Question: I get the following OpenFeint iOS warning:
> OpenFeint Developer Warning:
Please make sure to provide a delegate to OpenFeint
Here is also a screenshot of the warning:

what does this warning means?
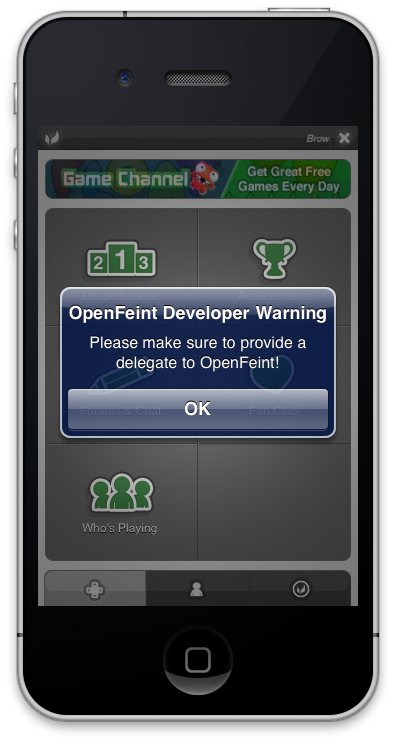
Answer: There is some OpenFeint class that you have an instance of, of which you need to set the delegate property to one of your classes that implements the delegate protocol before using the class.